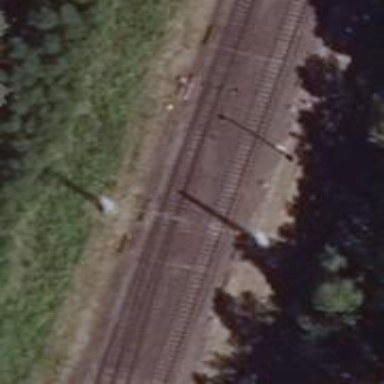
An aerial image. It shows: Milestone along the railway track with catenary mast.